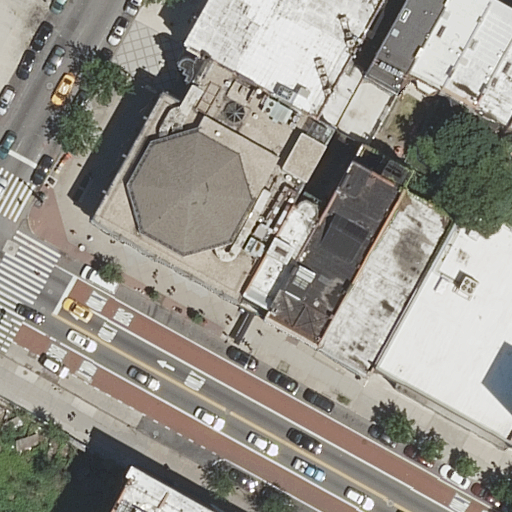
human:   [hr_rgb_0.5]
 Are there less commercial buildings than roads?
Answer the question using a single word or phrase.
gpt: yes

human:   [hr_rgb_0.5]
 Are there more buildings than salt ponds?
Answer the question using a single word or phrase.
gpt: yes

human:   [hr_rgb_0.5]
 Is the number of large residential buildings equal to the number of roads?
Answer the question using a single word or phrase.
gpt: no

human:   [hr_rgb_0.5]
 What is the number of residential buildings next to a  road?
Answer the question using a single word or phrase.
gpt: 14

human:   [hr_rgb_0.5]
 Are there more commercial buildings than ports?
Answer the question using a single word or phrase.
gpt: yes

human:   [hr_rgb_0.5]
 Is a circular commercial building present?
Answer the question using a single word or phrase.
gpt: no

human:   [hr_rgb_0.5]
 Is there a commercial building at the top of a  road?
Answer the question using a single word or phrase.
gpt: yes

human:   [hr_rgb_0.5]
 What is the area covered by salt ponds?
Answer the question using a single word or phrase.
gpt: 0m2

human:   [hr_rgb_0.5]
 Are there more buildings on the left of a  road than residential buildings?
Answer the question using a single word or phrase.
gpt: no

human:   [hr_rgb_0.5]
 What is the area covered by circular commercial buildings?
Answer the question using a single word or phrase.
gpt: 0m2

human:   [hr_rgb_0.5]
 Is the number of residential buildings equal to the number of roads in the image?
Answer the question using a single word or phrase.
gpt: no

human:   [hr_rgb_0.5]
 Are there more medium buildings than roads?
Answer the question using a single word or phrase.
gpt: yes

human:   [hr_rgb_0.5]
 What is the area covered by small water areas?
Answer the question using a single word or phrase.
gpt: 0m2

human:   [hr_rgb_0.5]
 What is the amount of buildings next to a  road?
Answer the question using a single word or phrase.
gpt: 15

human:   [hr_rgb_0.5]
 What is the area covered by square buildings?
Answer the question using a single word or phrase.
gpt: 0m2

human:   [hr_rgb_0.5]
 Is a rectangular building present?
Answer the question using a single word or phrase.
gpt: yes

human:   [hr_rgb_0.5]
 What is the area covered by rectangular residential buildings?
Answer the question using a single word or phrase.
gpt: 2172m2

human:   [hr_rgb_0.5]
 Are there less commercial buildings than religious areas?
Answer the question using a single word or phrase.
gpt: no

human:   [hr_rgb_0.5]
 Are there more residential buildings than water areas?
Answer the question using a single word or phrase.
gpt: yes

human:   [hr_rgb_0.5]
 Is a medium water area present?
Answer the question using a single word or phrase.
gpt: no

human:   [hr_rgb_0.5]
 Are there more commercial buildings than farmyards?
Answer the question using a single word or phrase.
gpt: yes

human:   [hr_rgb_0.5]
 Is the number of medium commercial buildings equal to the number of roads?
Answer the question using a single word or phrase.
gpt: no

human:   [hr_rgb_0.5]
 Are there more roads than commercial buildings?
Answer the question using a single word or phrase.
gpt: yes

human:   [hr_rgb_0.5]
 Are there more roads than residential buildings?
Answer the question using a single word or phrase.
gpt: no

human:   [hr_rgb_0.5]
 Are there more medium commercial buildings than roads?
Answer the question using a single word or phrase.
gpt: no

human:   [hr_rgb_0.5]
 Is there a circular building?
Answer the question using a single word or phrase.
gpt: no

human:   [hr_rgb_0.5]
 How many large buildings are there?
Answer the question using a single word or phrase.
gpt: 2

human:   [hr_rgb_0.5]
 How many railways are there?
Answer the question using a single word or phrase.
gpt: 0

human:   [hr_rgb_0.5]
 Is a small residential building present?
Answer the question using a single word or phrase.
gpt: yes

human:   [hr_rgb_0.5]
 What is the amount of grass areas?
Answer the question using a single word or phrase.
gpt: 0

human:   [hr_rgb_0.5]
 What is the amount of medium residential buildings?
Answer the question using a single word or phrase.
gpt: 10

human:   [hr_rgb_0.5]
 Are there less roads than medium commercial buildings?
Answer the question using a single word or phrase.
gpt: no

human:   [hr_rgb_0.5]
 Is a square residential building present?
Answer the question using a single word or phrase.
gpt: no

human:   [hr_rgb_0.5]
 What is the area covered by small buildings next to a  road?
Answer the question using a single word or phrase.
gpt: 86m2

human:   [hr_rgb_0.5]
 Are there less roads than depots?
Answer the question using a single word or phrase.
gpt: no

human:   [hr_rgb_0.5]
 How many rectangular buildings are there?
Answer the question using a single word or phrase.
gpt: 9